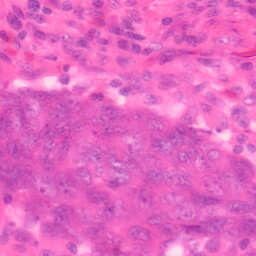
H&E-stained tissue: Colon